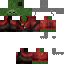
A female zombie skin with dark skin, wearing brown helmet dressed in a red robe top and red pants, featuring a closed mouth.